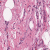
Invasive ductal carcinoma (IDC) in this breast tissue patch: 0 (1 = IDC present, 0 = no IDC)